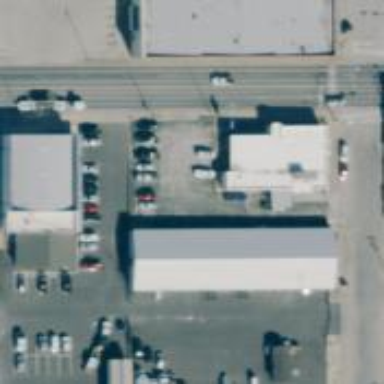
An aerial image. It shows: Parking space.